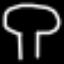
Label: mushroom